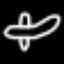
Label: airplane